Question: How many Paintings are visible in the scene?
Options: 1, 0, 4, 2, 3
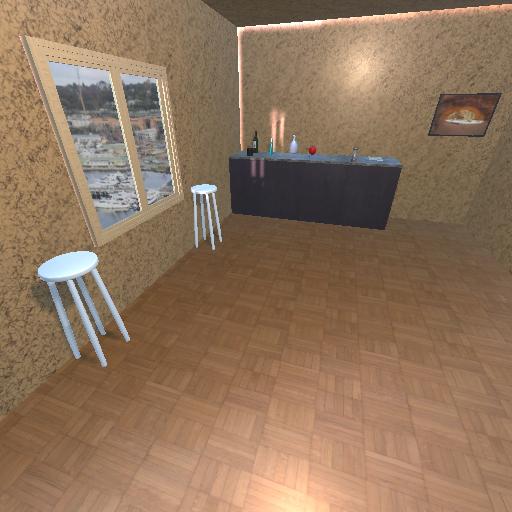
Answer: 1